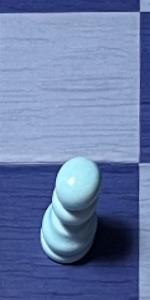
Label: Pawn_White